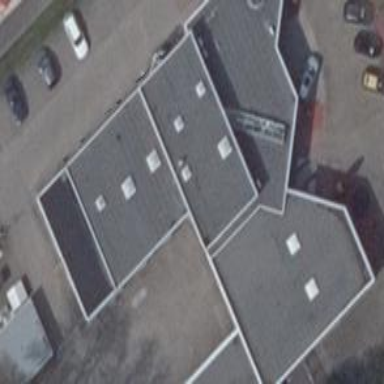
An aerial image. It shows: Car shop building.